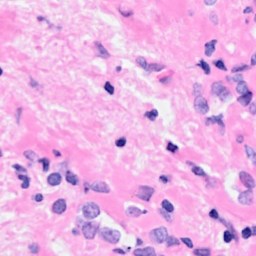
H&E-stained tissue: Breast